Chest X-ray. View position: PA
Patient age: 42
Patient sex: F
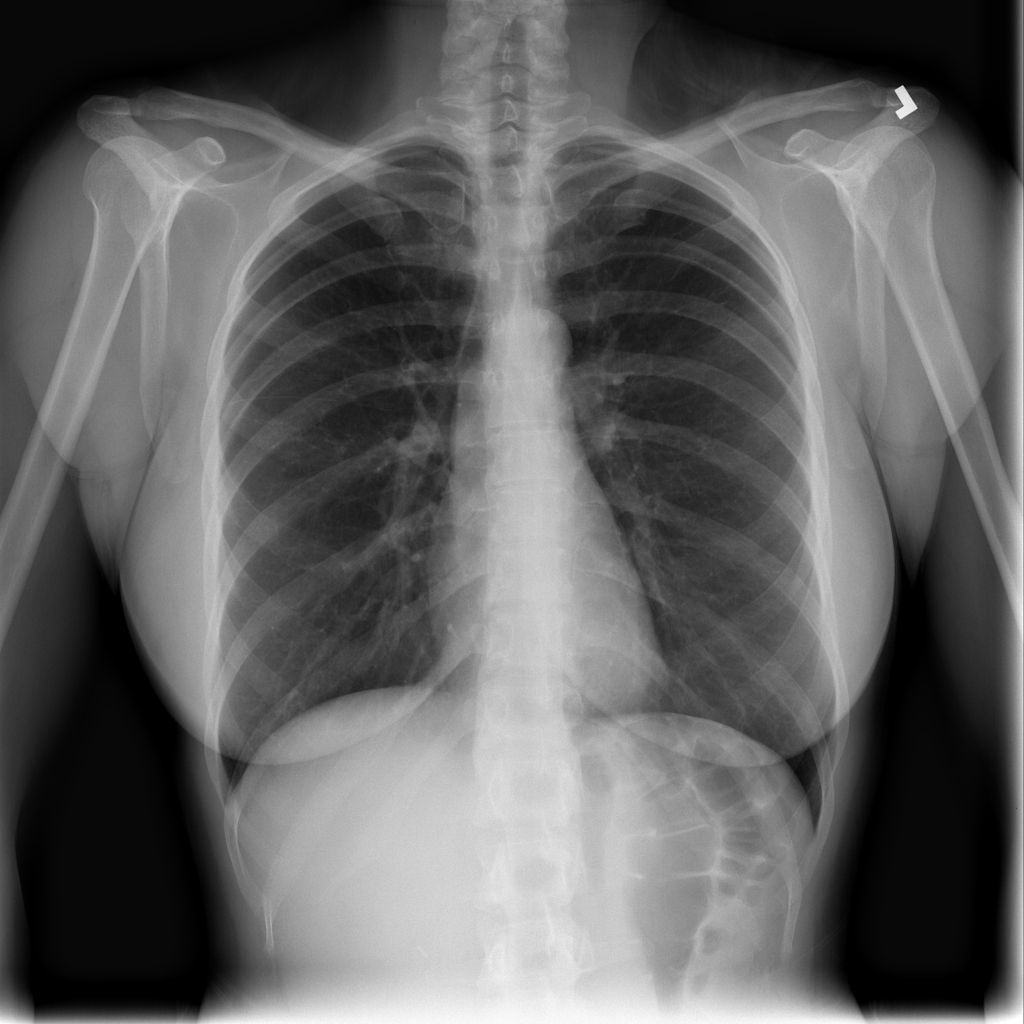
Finding: Pneumothorax